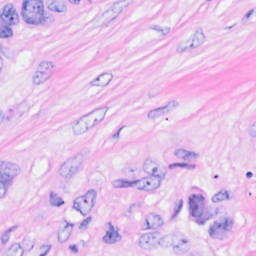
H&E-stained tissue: Breast